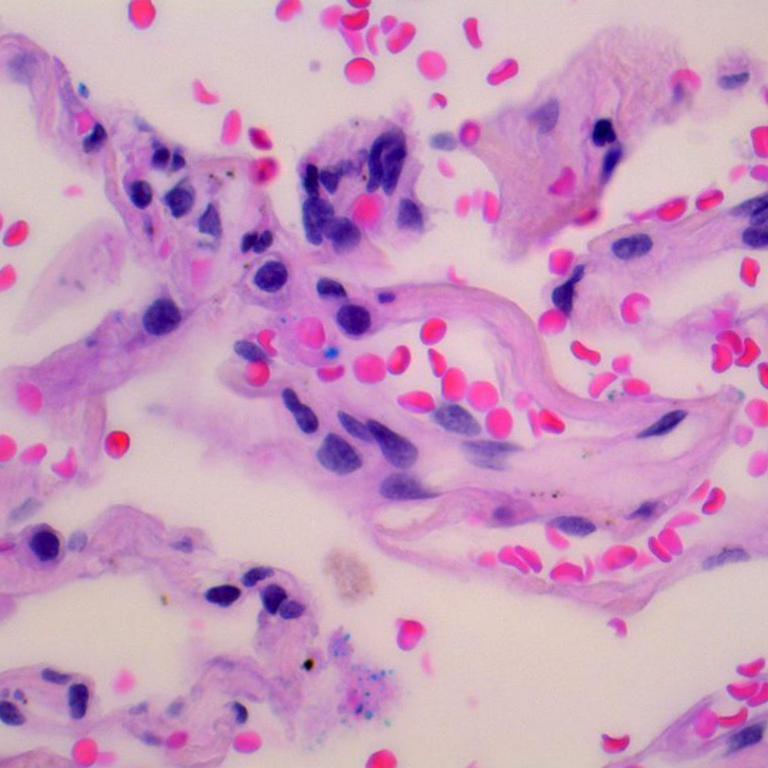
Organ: lung
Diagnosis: benign